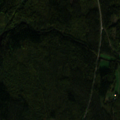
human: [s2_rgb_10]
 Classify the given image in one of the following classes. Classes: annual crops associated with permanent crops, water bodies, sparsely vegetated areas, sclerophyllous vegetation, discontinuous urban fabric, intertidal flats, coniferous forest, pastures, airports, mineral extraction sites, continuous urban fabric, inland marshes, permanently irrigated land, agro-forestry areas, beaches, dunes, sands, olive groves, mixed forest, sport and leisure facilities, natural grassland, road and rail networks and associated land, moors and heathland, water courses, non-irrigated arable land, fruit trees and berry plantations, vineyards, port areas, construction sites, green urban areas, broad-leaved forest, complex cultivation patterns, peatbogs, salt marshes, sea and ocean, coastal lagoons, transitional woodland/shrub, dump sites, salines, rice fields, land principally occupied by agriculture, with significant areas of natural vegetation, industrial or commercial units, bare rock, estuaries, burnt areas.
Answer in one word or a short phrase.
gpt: land principally occupied by agriculture, with significant areas of natural vegetation, mixed forest, water bodies